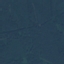
Land use / land cover: Forest